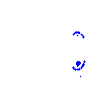
Particle: pion